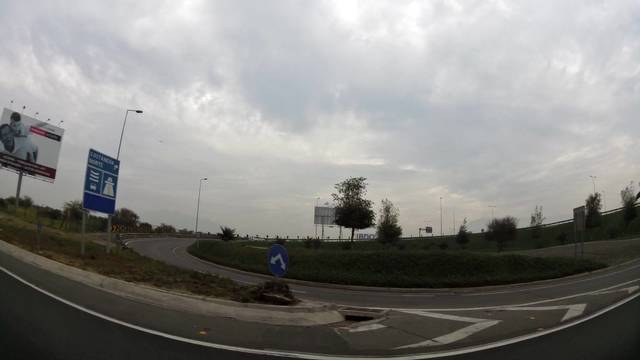
Region: Chile
Coordinates: -33.42, -70.792